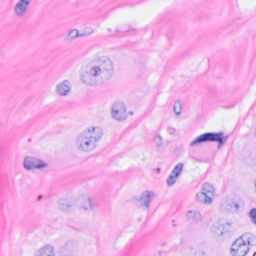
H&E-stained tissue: Breast